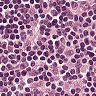
Metastatic tissue present: no